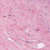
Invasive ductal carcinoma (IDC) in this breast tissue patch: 0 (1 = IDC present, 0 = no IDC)